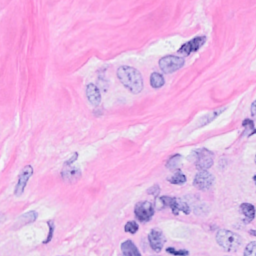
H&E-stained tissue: Breast